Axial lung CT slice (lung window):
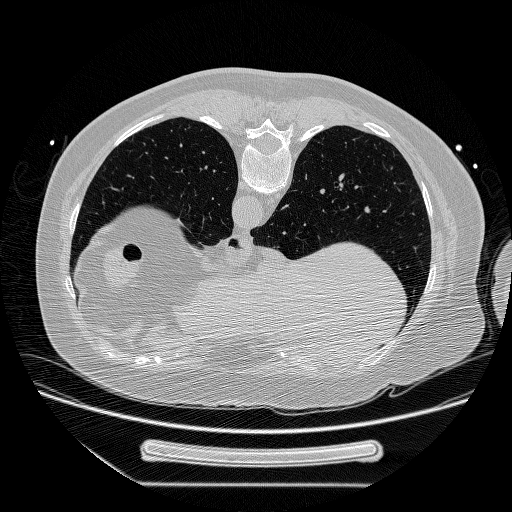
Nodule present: no